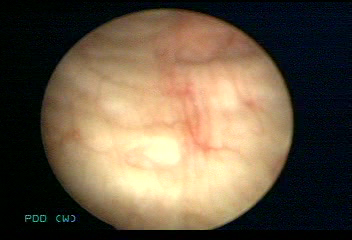
Modality: WLC
Class: Normal mucosa
Bladder cancer association: No